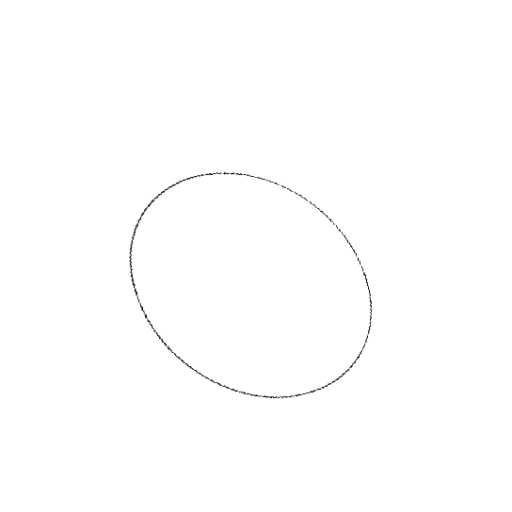
Crossing number: 0